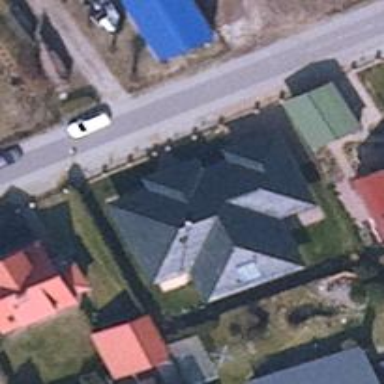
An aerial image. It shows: Simple and straightforward house.